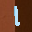
Label: 1